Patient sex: M
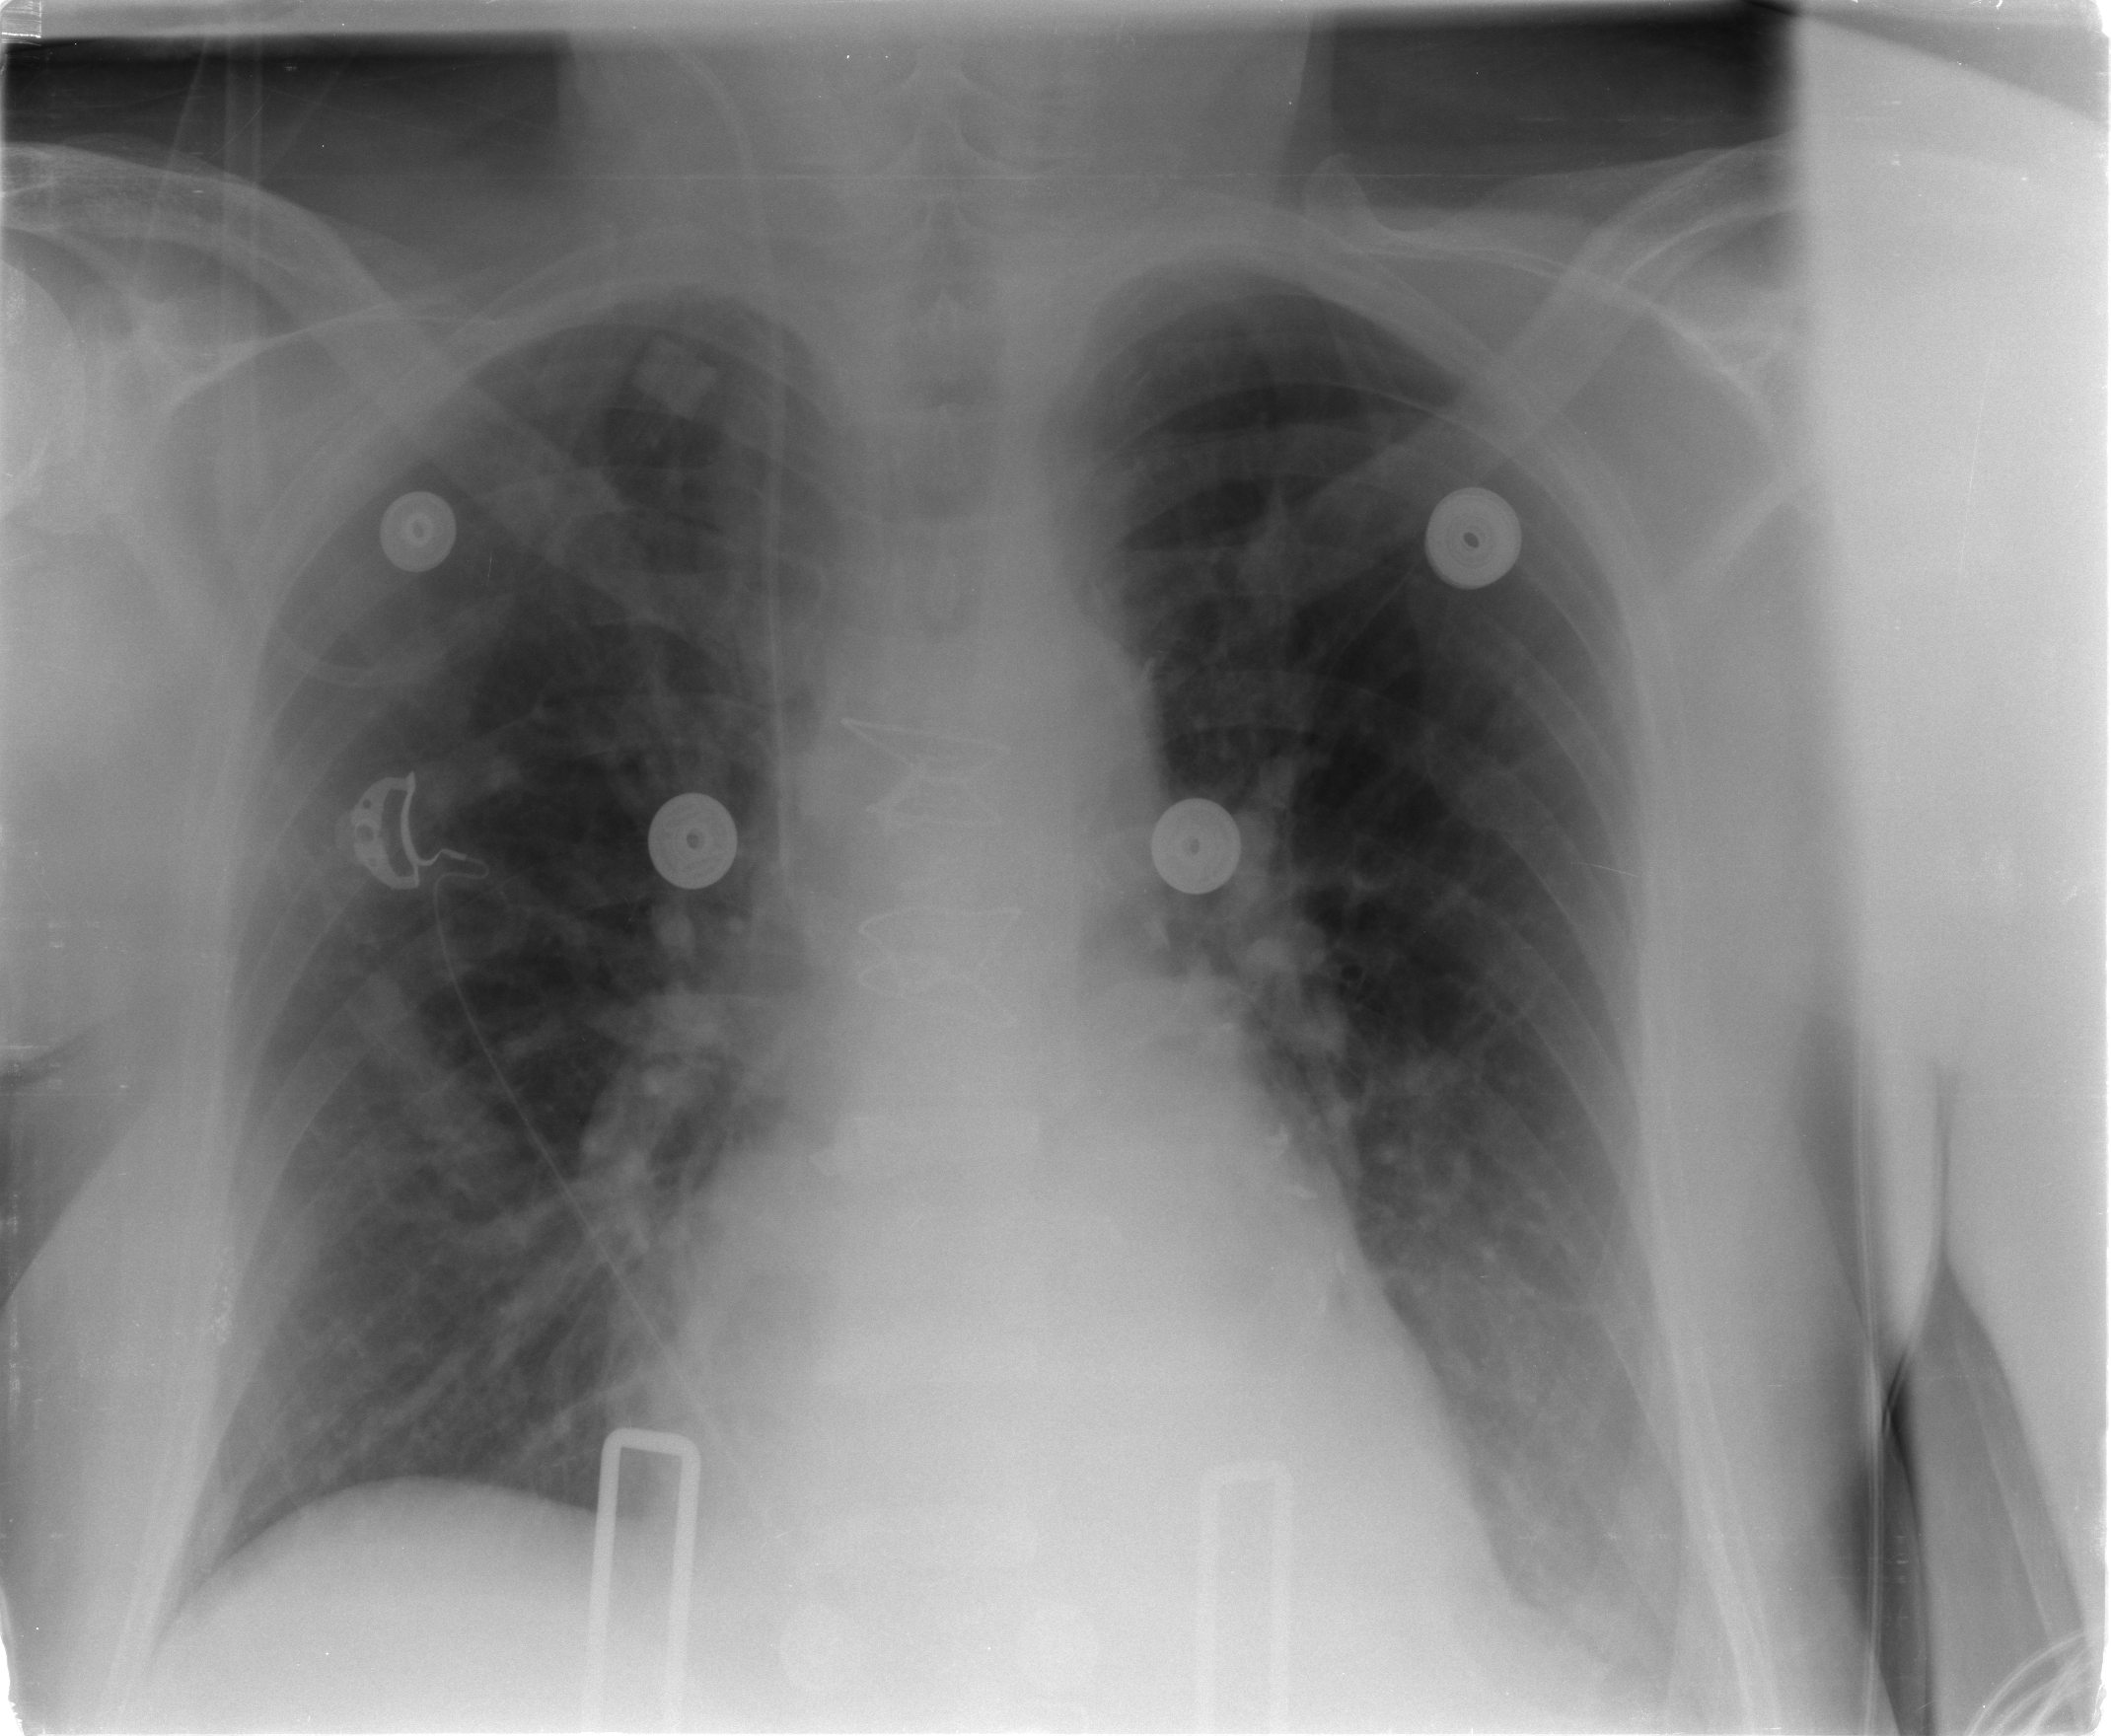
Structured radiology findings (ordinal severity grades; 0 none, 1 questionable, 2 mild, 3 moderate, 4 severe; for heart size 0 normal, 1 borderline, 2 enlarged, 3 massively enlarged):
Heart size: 1
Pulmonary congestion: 2
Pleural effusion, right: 0
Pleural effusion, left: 1
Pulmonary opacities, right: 0
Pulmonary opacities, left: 0
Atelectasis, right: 1
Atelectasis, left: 1